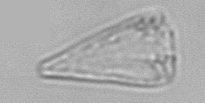
Label: Licmophora